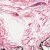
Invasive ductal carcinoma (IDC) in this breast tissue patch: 0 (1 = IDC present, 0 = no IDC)